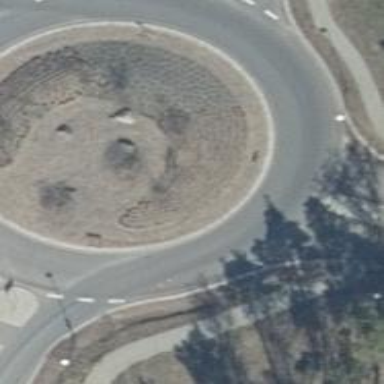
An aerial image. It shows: Unclassified road with asphalt surface leading to roundabout.